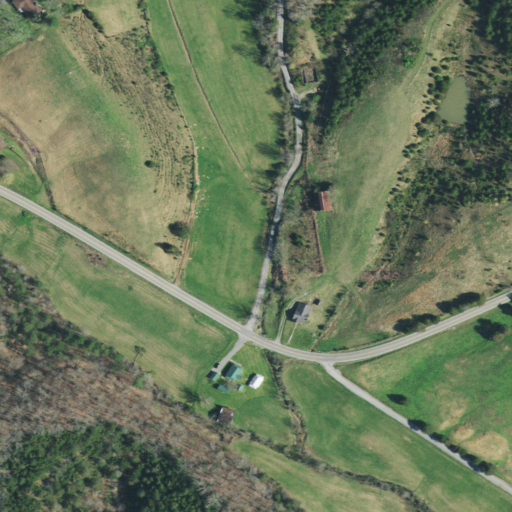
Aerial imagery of valley in Tennessee named Earl Hollow containing pasture, low intensity development, open development, deciduous forest, mixed forest, medium intensity development, and evergreen forest